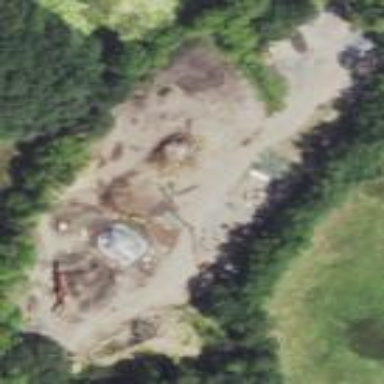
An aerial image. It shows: Recycling center for green waste.